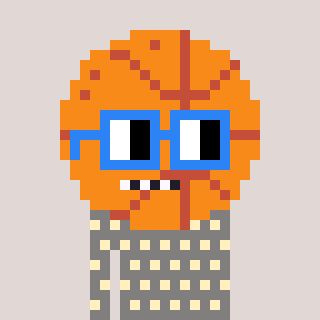
a pixel art character with square blue glasses, a basketball-shaped head and a bluegrey-colored body on a warm background